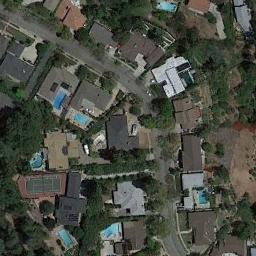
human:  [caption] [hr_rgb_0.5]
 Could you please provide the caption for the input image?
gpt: There are many buildings of different shapes beside the tennis courts .

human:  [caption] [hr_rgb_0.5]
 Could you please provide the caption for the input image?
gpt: Several cars were parked haphazardly in the vacant lot next to the tennis court .

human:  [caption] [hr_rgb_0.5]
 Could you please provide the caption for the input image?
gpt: Tennis court and swimming pool in the middle of a residential area surrounded by trees .

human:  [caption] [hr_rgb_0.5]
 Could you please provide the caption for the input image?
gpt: The tennis court is next to some buildings and trees .

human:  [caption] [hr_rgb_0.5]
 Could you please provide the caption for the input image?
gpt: There are many buildings and green trees around the tennis court .